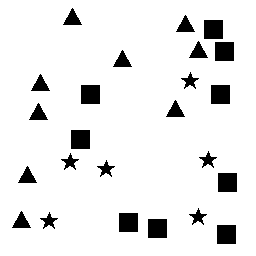
Squares: 9
Triangles: 9
Stars: 6
Total shapes: 24